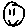
Label: smiley face